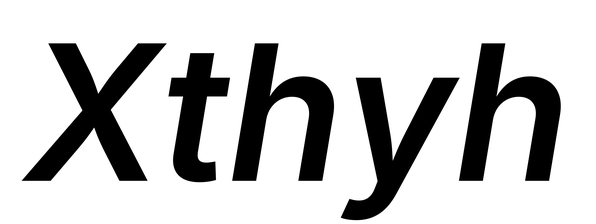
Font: Inter-Italic_SemiBold_Italic